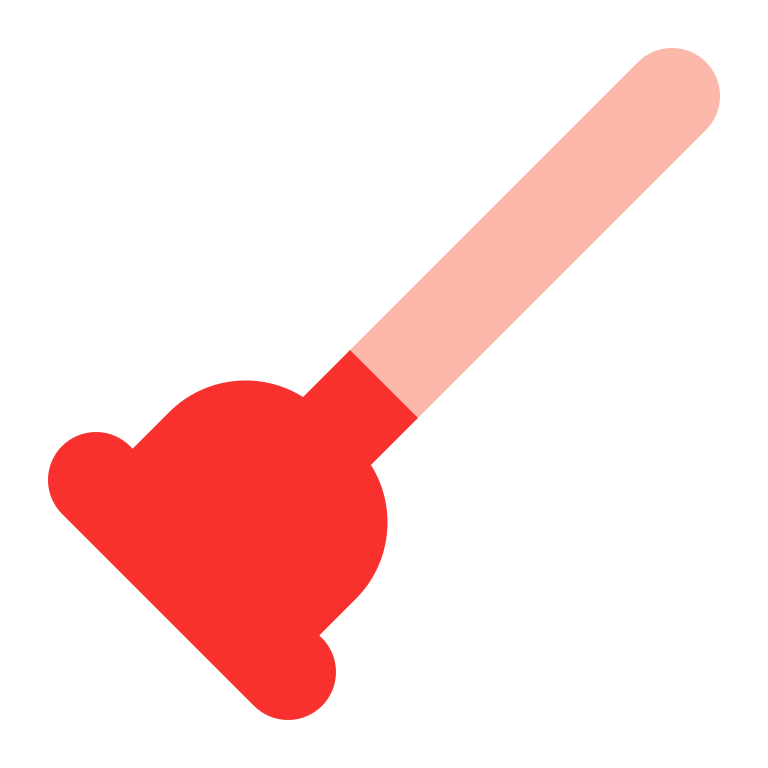
plunger flat